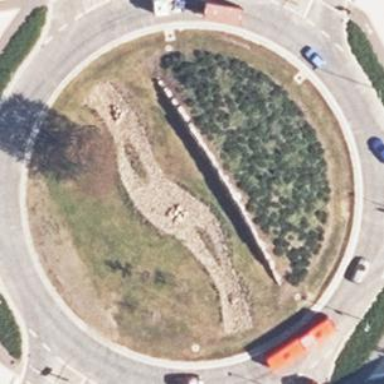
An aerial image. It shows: Roundabout at primary highway.